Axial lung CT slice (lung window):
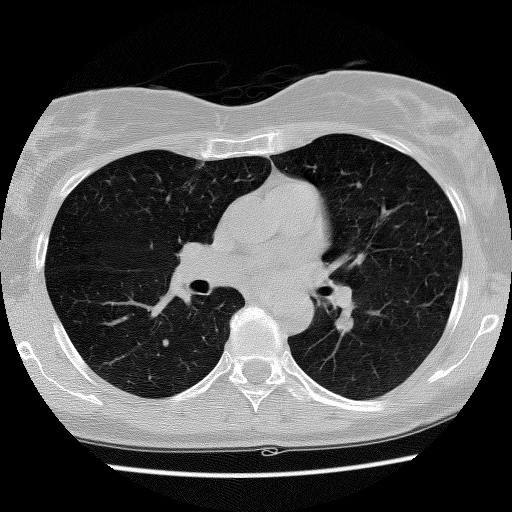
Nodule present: yes
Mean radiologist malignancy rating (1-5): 2